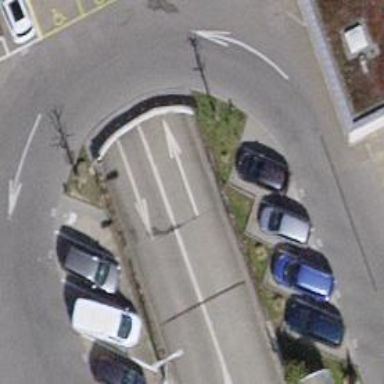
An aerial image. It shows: Parking entrance.